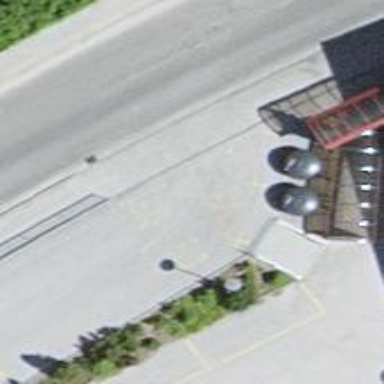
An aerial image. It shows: Asphalt sidewalk.